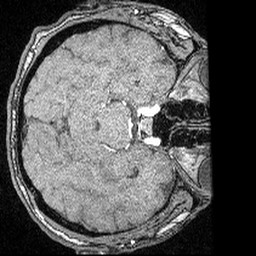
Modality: angio
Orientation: axial
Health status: ill
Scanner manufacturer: siemens
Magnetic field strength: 3 T
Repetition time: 0.022 s
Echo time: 0.00395 s